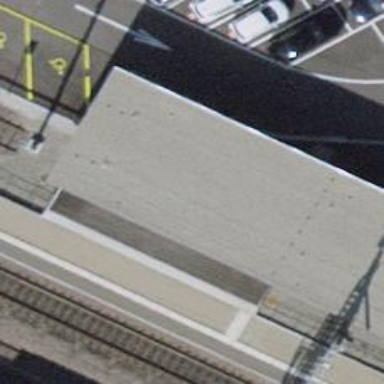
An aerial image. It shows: Roof support.